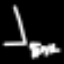
Label: angel